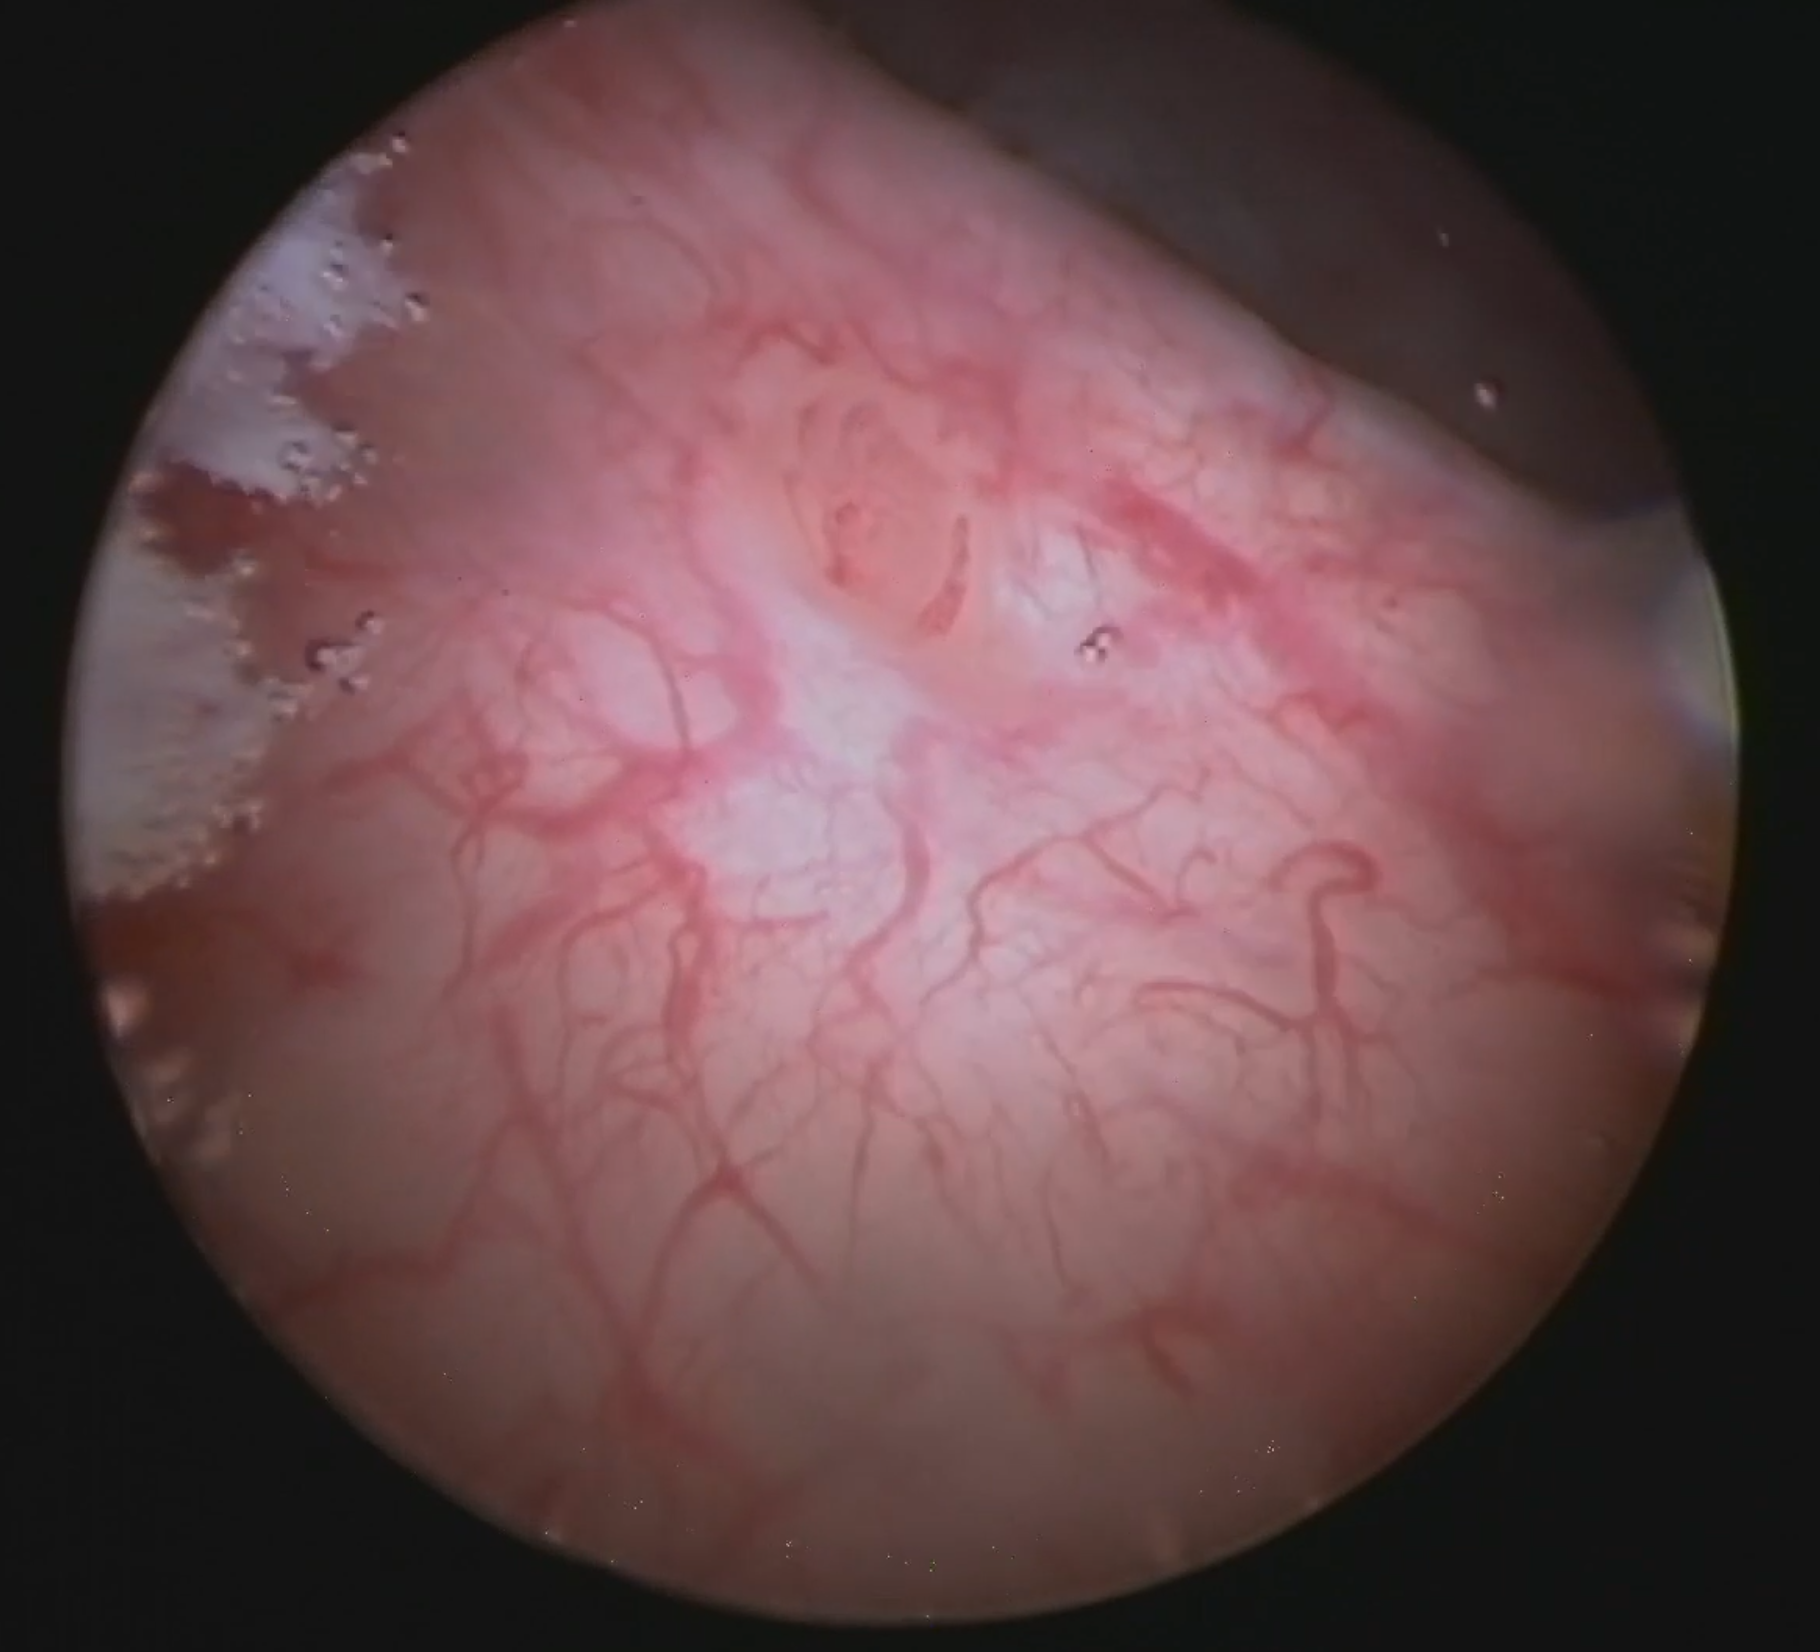
Modality: WLC
Class: Non-malignant
Subclass: Denuded
Lesion: L5
Morphology: Papillary
Bladder cancer association: No